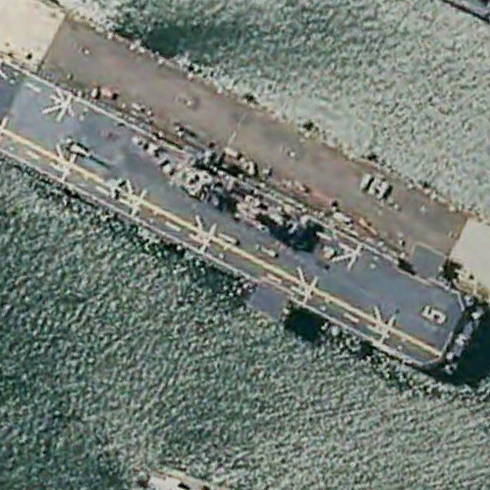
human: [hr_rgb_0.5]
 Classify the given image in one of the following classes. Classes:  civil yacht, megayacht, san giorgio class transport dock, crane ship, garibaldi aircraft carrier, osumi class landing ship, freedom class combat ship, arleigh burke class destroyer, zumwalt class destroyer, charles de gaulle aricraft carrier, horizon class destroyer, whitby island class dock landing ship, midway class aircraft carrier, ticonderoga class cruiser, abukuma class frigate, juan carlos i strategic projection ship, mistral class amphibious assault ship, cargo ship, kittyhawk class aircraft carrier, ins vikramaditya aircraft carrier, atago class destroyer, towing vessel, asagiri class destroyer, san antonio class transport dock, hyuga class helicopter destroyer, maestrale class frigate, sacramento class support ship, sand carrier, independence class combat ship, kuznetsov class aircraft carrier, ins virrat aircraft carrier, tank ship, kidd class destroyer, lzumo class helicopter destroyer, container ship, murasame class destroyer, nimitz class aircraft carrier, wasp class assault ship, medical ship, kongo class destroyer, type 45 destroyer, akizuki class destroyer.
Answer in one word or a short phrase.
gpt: Wasp class assault ship